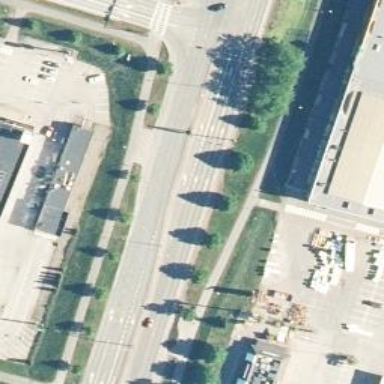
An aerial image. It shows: Asphalt road classified as primary highway.